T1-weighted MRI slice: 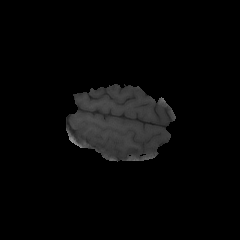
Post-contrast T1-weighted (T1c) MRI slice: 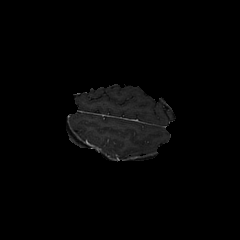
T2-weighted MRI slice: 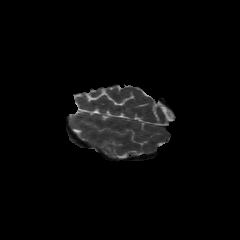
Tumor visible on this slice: yes